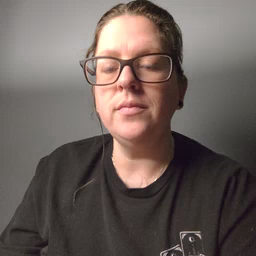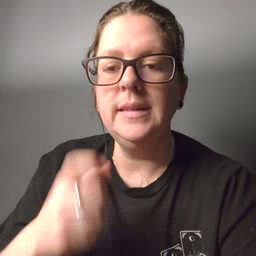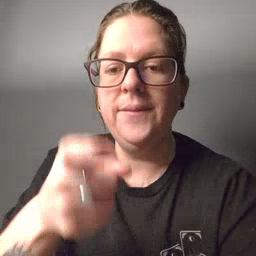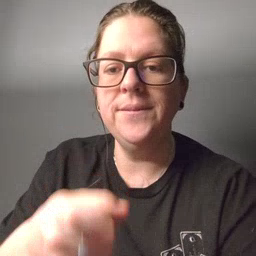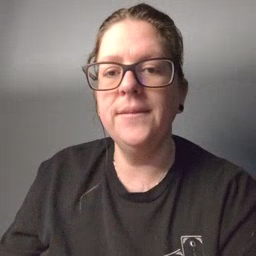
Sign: gift